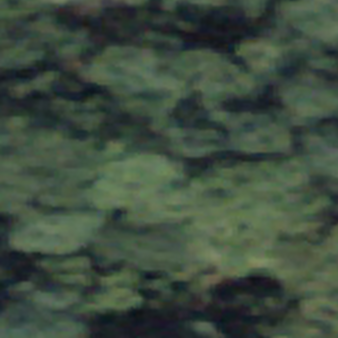
Label: other